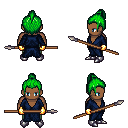
a pixel art fantasy rpg character, male body template, human, dark skin, blue robe, teal pants, green short topknot hairstyle, gold gloves, metal boots, spear, four views (front, back, left, right), 2x2 character sprite sheet, small pixel art, hard edges, no anti-aliasing